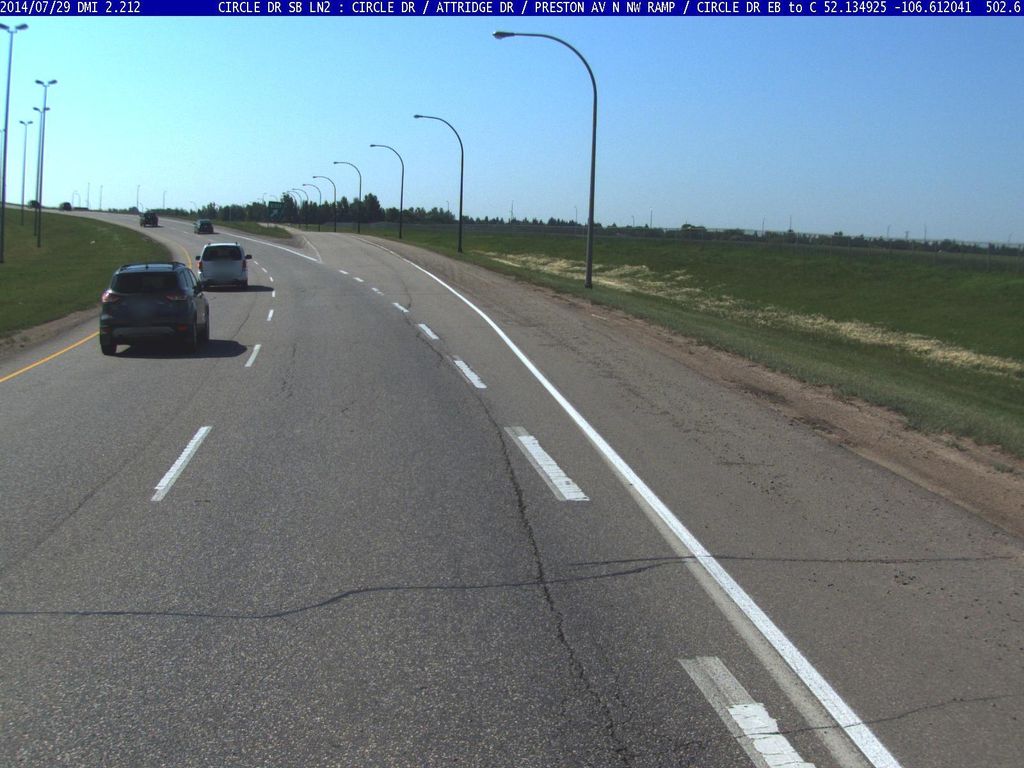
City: saskatoon